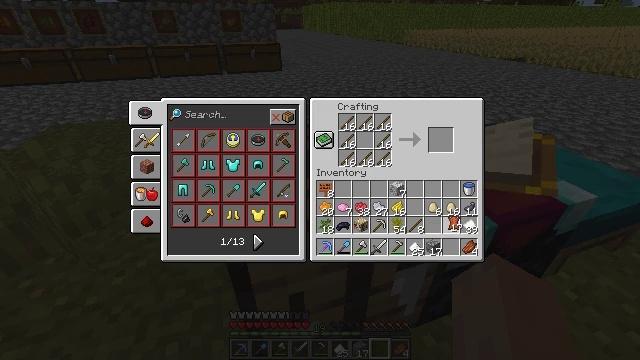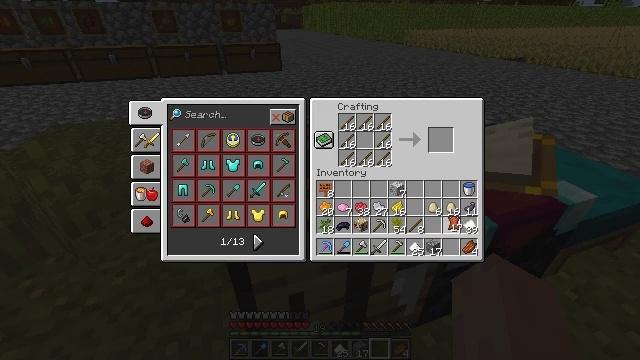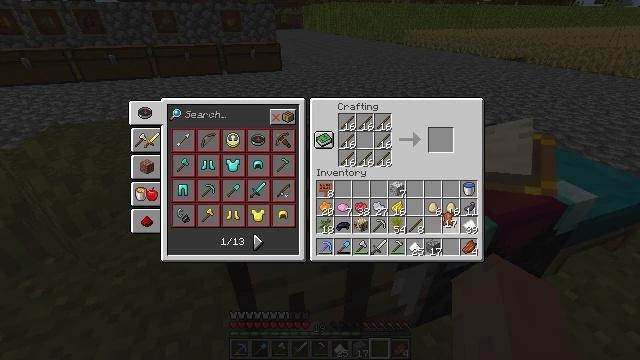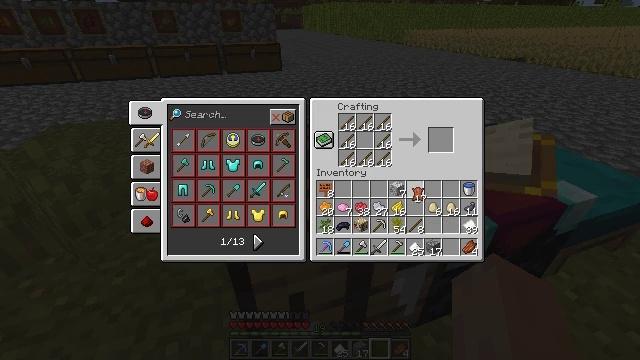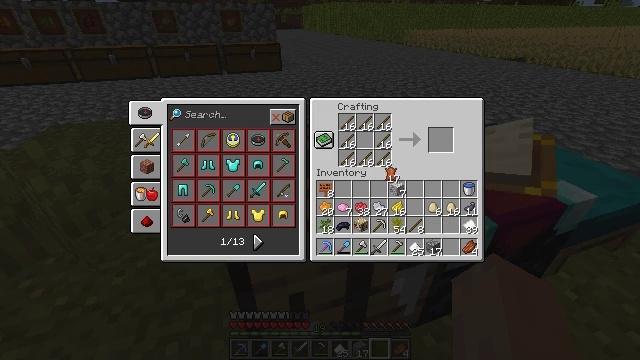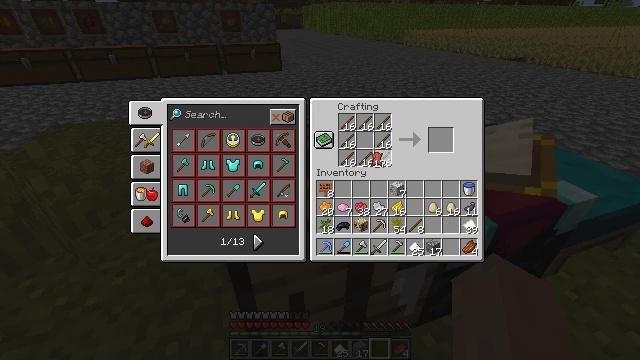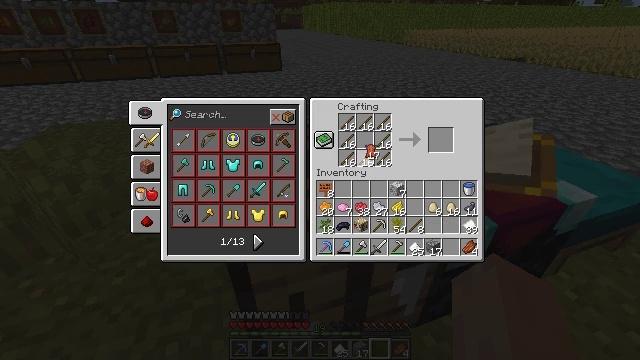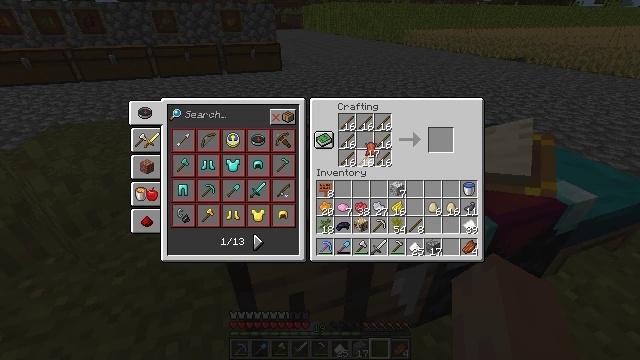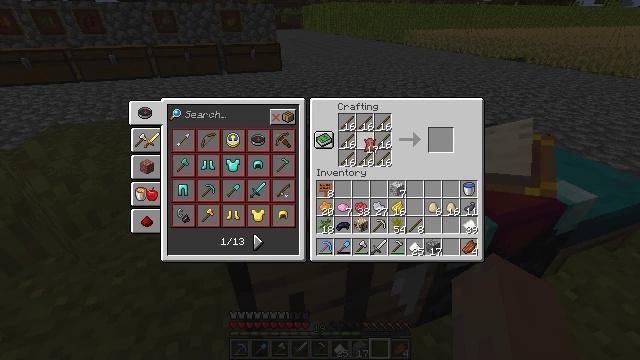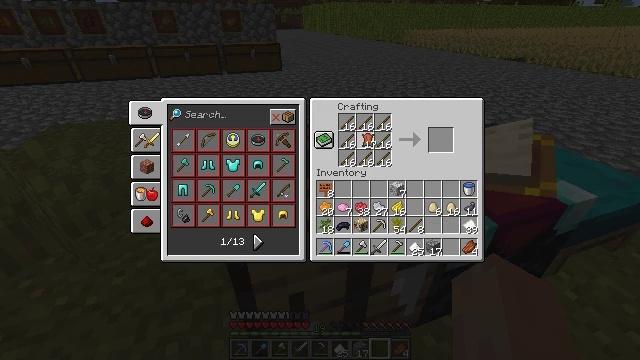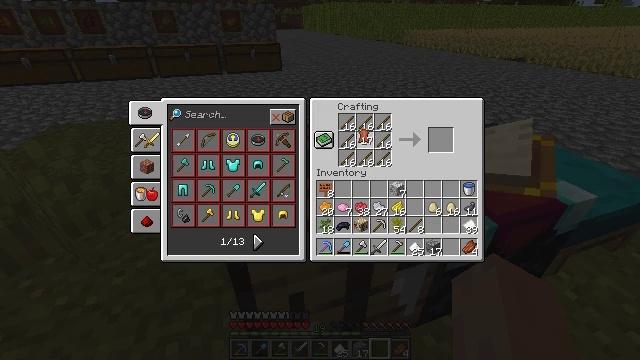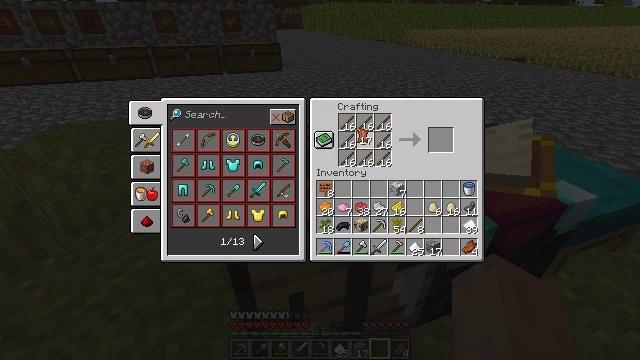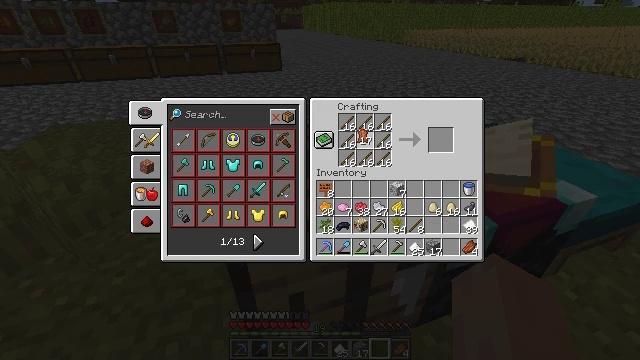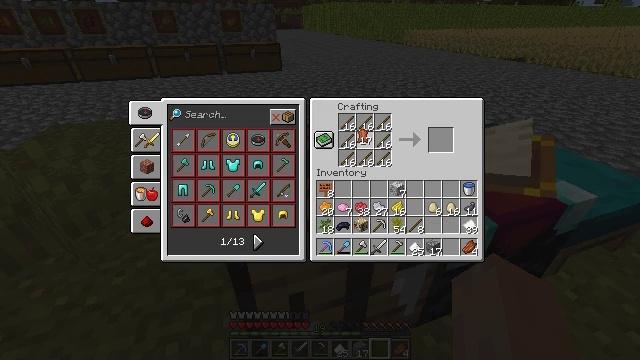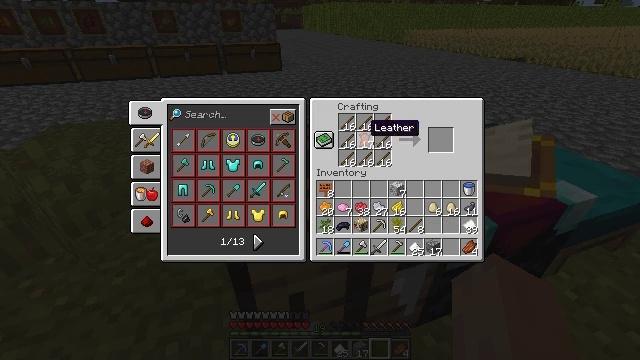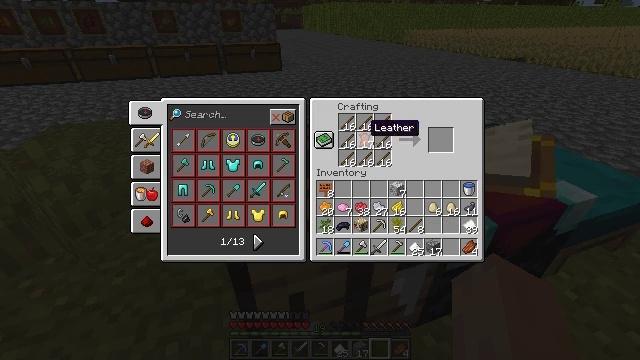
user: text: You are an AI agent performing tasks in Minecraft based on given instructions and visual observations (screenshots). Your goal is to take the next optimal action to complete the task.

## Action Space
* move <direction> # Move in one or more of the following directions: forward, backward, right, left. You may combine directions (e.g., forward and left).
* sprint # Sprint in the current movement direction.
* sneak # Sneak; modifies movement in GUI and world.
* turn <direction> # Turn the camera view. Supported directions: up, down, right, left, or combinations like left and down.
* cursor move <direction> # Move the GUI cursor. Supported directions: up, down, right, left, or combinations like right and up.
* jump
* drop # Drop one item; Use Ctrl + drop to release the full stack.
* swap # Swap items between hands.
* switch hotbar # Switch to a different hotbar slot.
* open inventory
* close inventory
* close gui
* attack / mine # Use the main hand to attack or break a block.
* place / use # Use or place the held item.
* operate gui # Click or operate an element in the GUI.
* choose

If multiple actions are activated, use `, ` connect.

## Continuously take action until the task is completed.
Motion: motion action
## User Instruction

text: Combine sticks and leather in the crafting table for an item frame.
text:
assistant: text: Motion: operate gui
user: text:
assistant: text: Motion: no_op
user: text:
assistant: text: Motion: cursor move left and up
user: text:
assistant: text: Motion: cursor move left and up
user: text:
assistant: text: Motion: cursor move left and up
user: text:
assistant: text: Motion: cursor move up
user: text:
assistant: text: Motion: no_op
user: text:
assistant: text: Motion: no_op
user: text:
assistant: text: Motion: no_op
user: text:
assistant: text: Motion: no_op
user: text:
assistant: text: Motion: operate gui
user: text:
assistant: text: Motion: operate gui
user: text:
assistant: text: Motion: operate gui
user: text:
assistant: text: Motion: no_op
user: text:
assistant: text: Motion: no_op
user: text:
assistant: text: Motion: cursor move right
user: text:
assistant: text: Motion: cursor move right
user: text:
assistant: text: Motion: cursor move right
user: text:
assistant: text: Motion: cursor move right
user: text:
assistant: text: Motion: sneak, cursor move right
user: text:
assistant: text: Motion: sneak, cursor move right
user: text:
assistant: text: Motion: sneak
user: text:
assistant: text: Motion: sneak
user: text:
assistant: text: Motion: sneak
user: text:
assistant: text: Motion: sneak
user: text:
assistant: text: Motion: sneak
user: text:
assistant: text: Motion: sneak, operate gui
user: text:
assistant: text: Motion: sneak, operate gui
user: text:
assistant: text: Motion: sneak, operate gui
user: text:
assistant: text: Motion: sneak